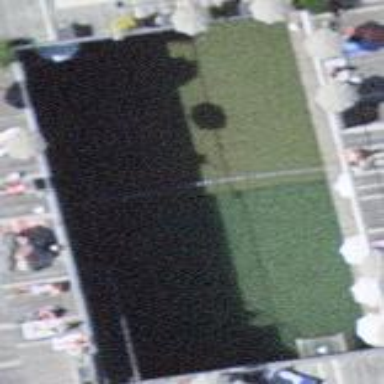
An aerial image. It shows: Swimming pool located in leisure land.